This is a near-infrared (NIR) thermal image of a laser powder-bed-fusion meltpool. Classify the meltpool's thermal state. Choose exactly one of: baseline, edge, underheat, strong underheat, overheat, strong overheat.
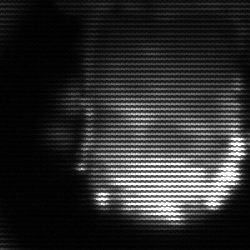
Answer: baseline